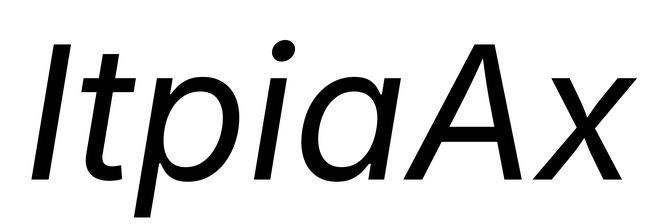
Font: Inter-Italic_Italic